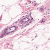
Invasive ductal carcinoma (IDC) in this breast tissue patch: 0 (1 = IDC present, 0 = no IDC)